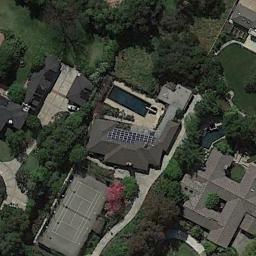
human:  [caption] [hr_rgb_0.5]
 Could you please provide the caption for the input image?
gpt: The tennis court is on the grass next to some buildings and trees .

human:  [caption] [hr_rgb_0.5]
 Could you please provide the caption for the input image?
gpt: There are two tennis courts at the bottom of the picture .

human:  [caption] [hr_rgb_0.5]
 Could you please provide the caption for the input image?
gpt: The tennis court is in the middle of a residential area, With trees nearby .

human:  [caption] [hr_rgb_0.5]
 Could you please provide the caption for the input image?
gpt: The tennis court is surrounded by trees .

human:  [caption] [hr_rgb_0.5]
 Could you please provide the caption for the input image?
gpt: There are many green trees and some buildings beside the tennis court .